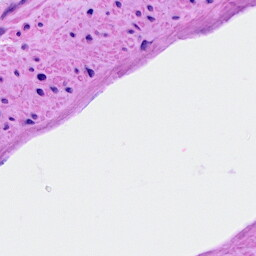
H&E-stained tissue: Ovarian